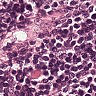
Metastatic tissue present: no